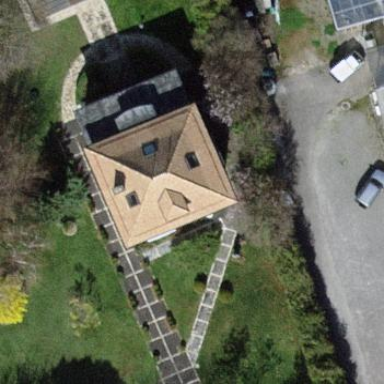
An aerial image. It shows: Building with hipped roof shape.